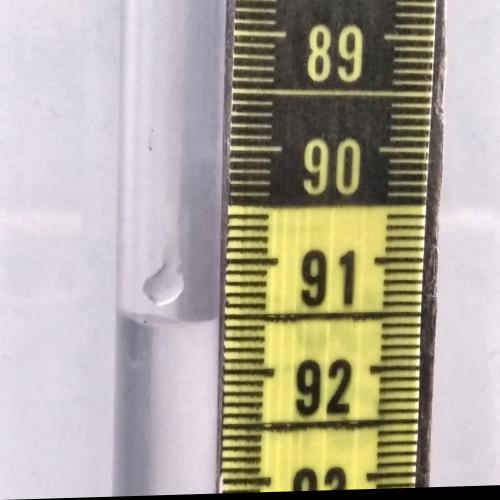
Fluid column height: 91.5 cm